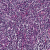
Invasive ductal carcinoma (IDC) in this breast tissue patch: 1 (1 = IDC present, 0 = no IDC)